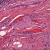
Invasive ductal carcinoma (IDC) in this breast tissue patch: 1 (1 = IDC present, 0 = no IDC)